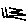
Label: zigzag